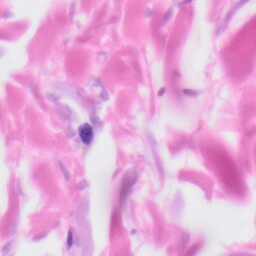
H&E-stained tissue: Skin